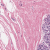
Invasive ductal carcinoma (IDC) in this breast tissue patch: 0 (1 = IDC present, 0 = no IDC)